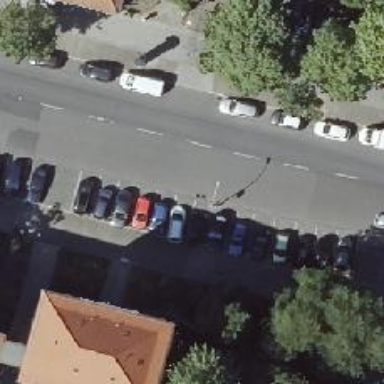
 there is parallel parking available on the street."